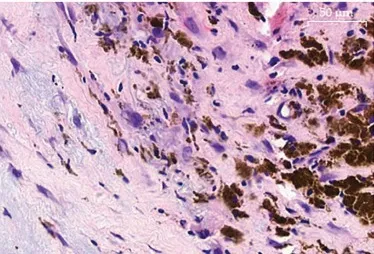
Pathology findings. Histologic sampling at complete response:. Absence of neoplastic cells replaced by loose, and ,dense fibrotic tissue with histiocytes.
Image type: pathology (immunostaining)